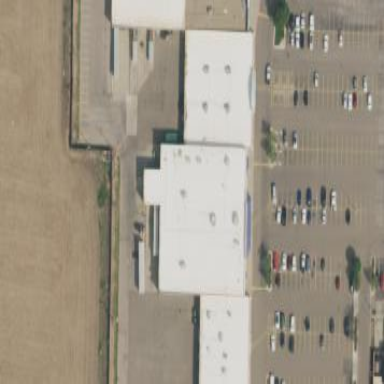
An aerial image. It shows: Building.